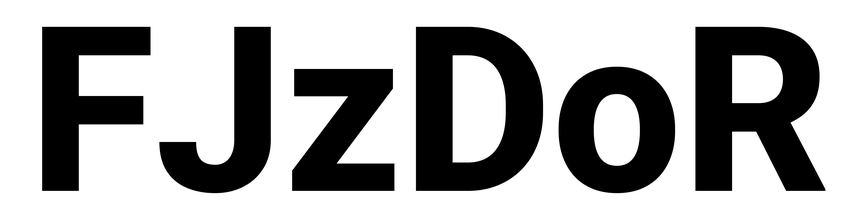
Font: Roboto_ExtraBold